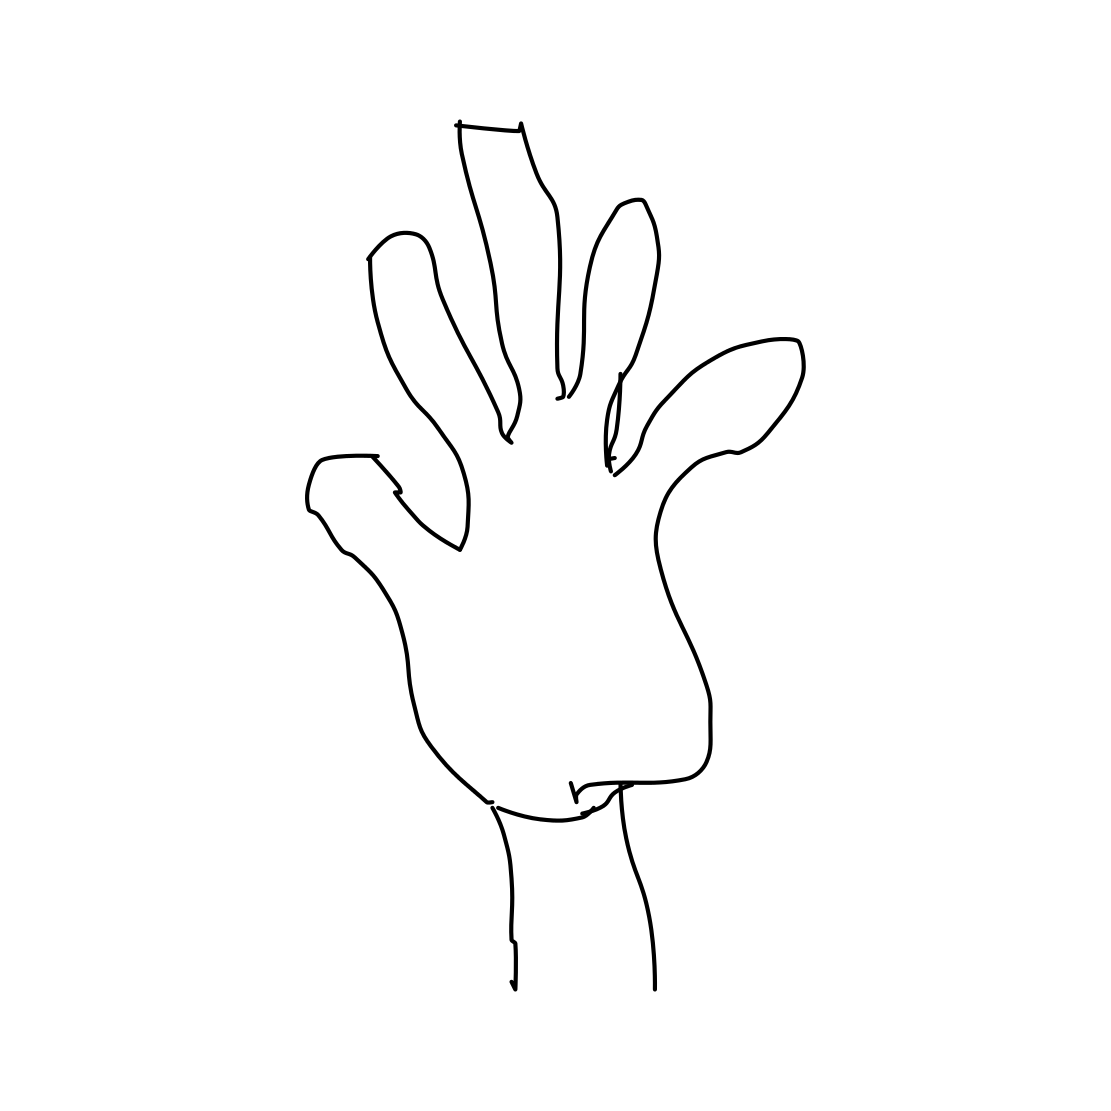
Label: hand